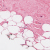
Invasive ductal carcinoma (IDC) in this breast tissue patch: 0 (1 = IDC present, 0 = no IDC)